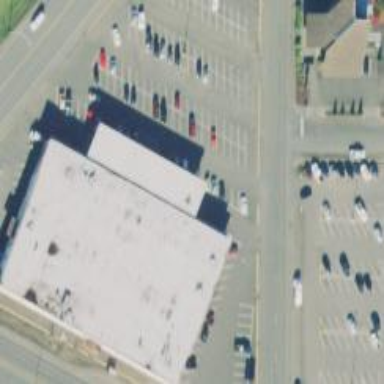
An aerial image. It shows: Retail area.